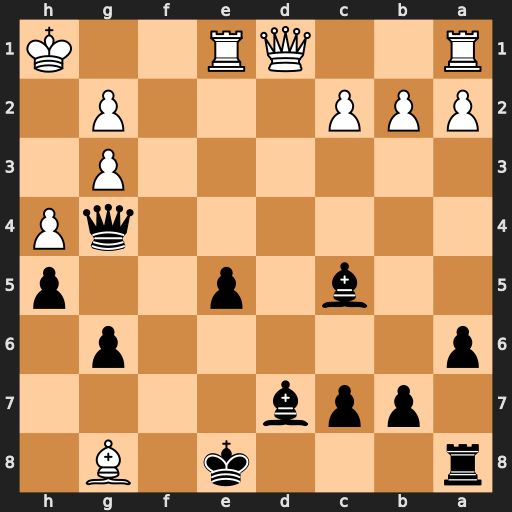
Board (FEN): r3k1B1/1ppb4/p5p1/2b1p2p/6qP/6P1/PPP3P1/R2QR2K
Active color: b
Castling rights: q
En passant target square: -
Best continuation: Qxg3 Bf7+ Ke7 Rxe5+ Qxe5